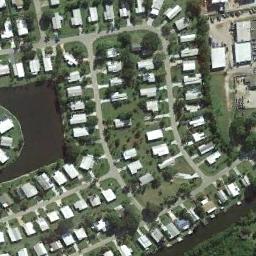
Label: mobile_home_park